Field crop: maize
Growth stage: 1
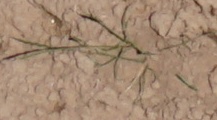
Species: lolium